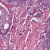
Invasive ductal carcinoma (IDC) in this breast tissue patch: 0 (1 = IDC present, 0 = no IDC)